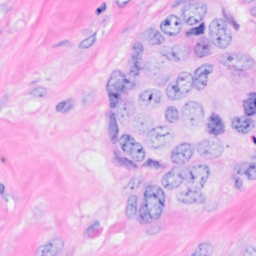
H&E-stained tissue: Breast